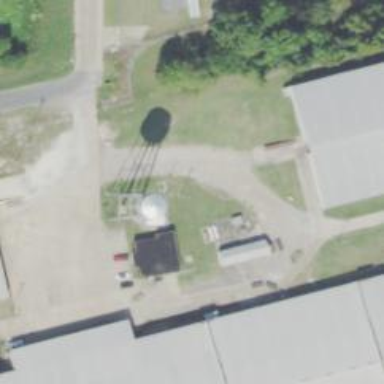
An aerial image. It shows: Water tower that is man-made.